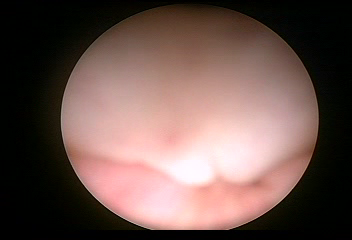
Modality: WLC
Class: Normal mucosa
Bladder cancer association: No